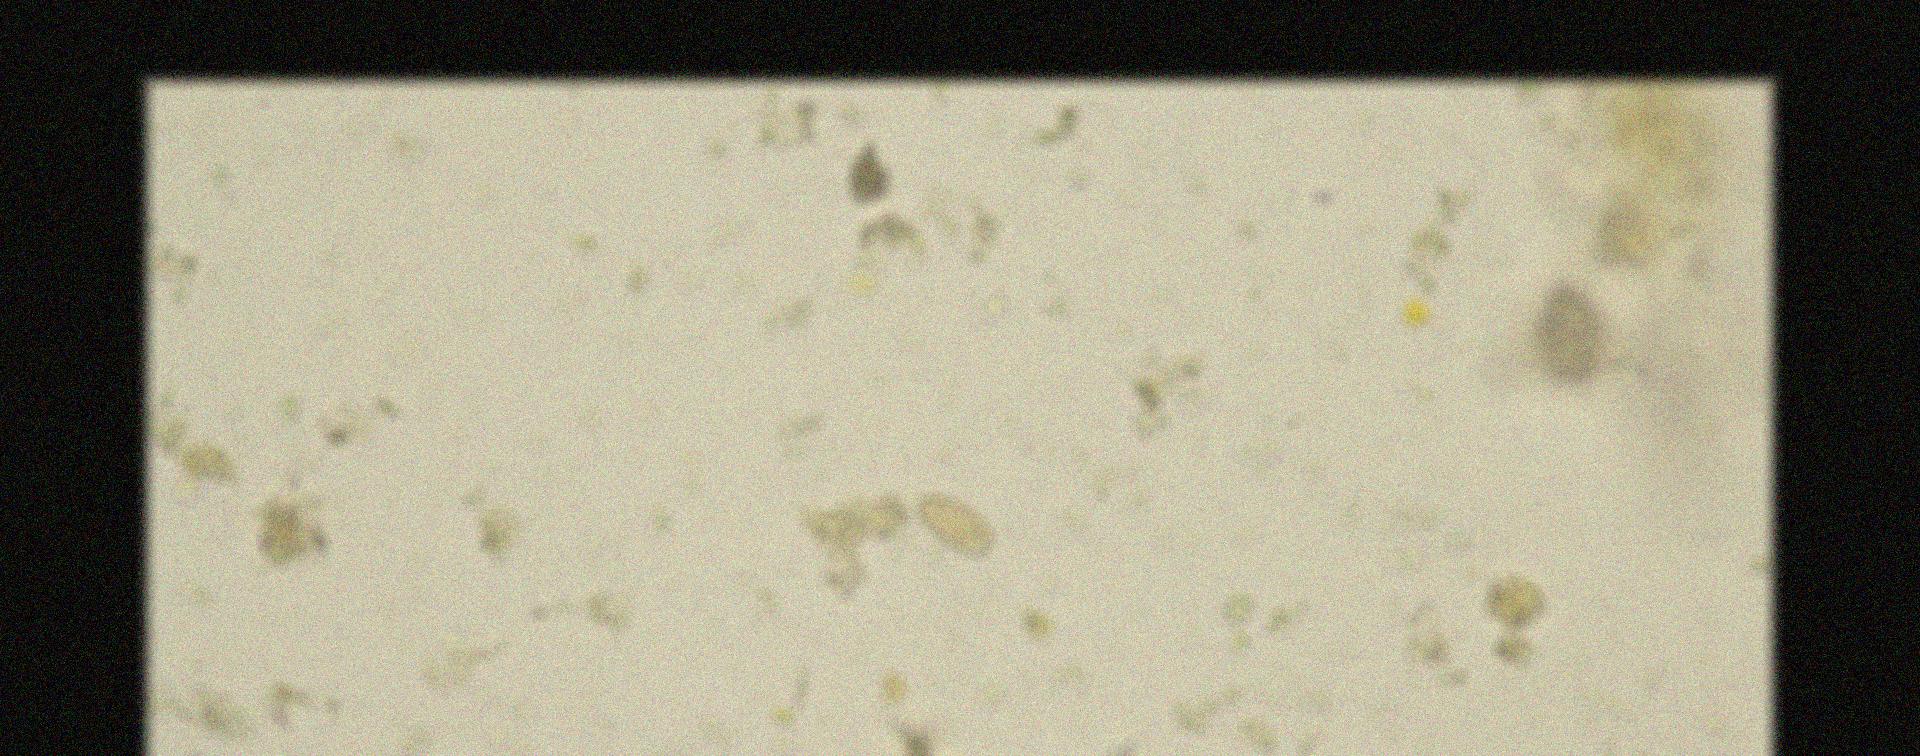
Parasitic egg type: Opisthorchis viverrine